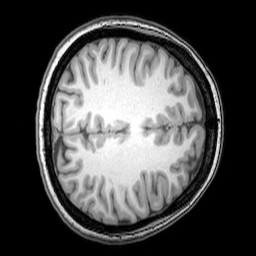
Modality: T1w
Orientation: axial
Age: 24
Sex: female
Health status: healthy
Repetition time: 0.081 s
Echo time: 0.037 s